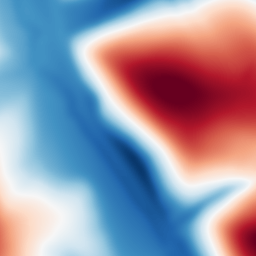
Category: multiscale
Decomposition family: dog
Decomposition parameters: sigma_low: 5
sigma_high: 100
Upsampling method: quintic
Upsampling parameters: scale: 8
Upsampling scale: 8